Interaction volume radius: 5 \u00c5
Interaction volume height: 25 \u00c5
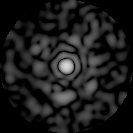
Disorder parameter: 0.788